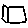
Label: square